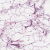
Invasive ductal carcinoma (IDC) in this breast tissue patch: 0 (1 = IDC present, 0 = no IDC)